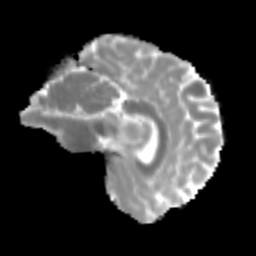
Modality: MD
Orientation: sagittal
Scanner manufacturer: siemens
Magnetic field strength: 3 T
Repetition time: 3.6 s
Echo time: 0.092 s